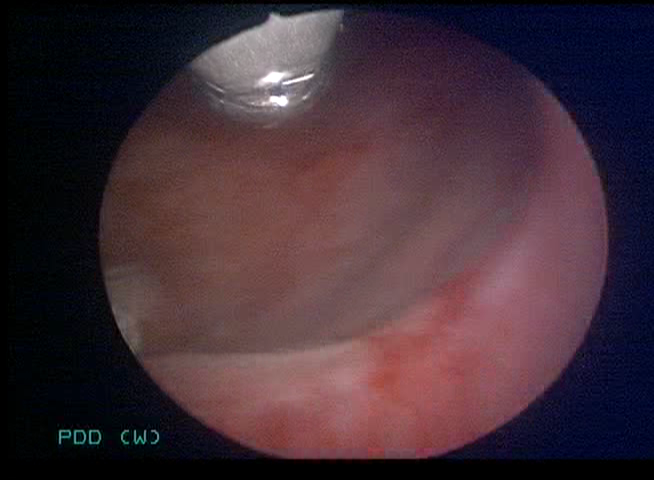
Modality: WLC
Class: Normal mucosa
Bladder cancer association: No